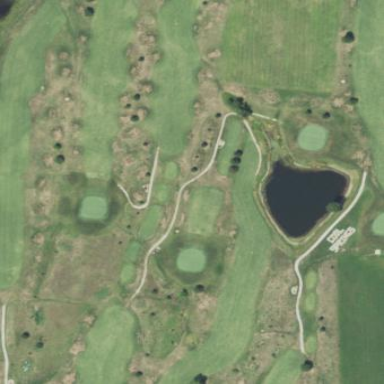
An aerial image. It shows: Golf course.